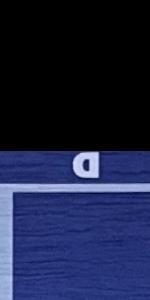
Label: Empty